На рисунке показана колебательная система, состоящая из двух одинаковых идеальных пружин жёсткостью $k$ и небольшого бруска массой $m$, причём обе пружины не растянуты, когда брусок находится в точке $O$. Коэффициент трения бруска о поверхность равен $\mu$. В начальный момент времени брусок отводят вправо от точки $O$ на расстояние $x_0$ ($x_0>0$) и отпускают.
Какое число полуколебаний $N$ совершает брусок до момента полной остановки?
Какое время $t_{полн.}$ проходит до полной остановки бруска?
В какой точке $x_N$ остановится брусок?
Какую работу $W$ совершит при этом сила трения?
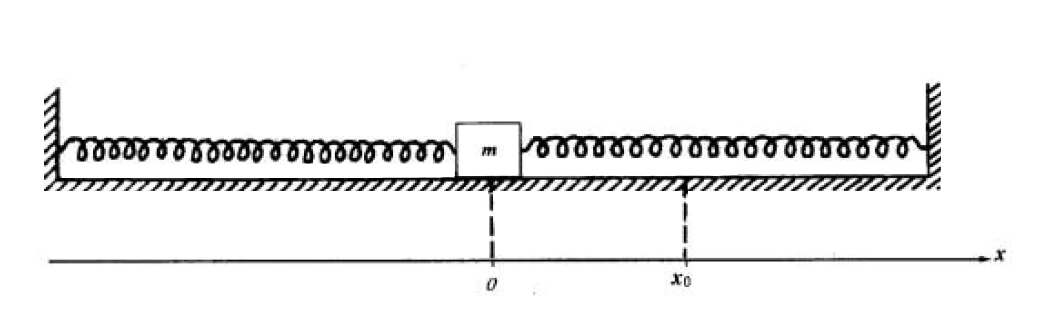
Какое число полуколебаний $N$ совершает брусок до момента полной остановки?
Ответ: \[N=\left\lfloor \frac{x_0+a}{2a} \right\rfloor.\]

Какое время $t_{полн.}$ проходит до полной остановки бруска?
Ответ: \[t_{полн.}=N\pi\sqrt{\frac{m}{2k}}.\]

В какой точке $x_N$ остановится брусок?
Ответ: \[x_N=(-1)^N(x_0-2Na).\]

Какую работу $W$ совершит при этом сила трения?
Ответ: \[W=4kNa(x_0-Na).\]
Темы:
T, Механика, Колебания, Китайские, Сухое трение